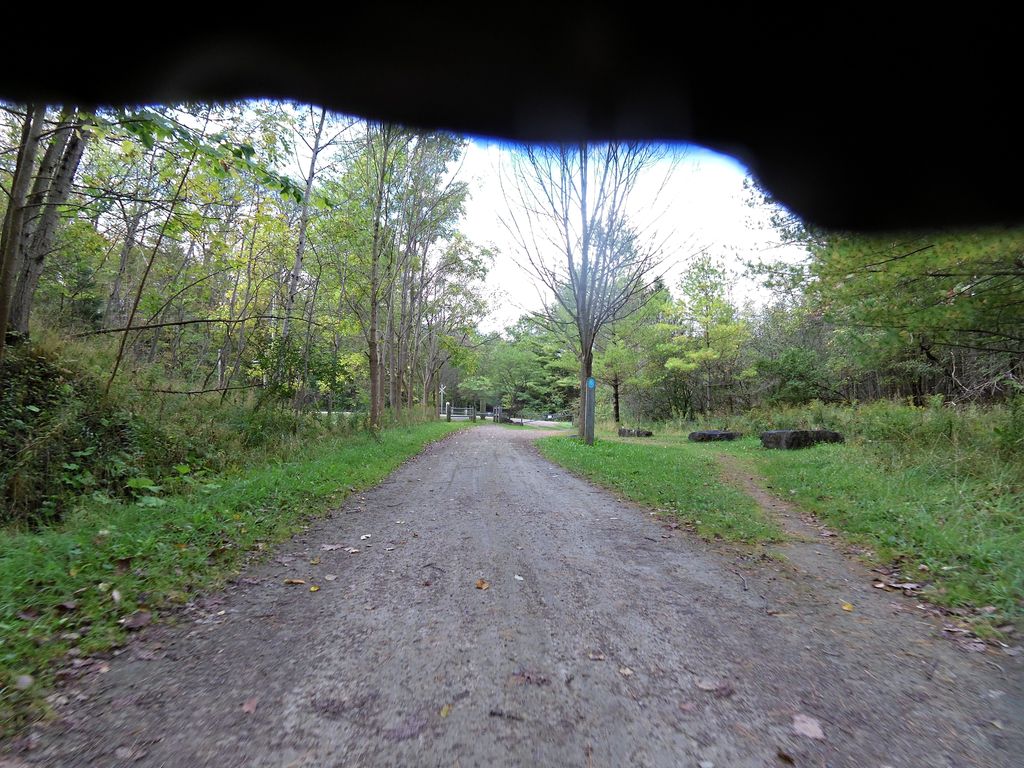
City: hamilton